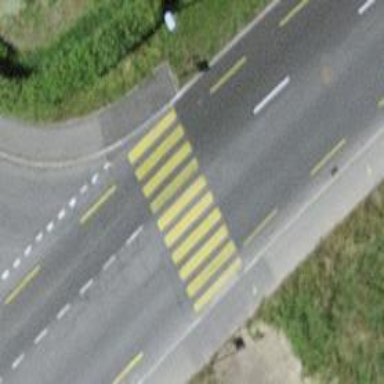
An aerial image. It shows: Pedestrian crossing with zebra markings on footway.